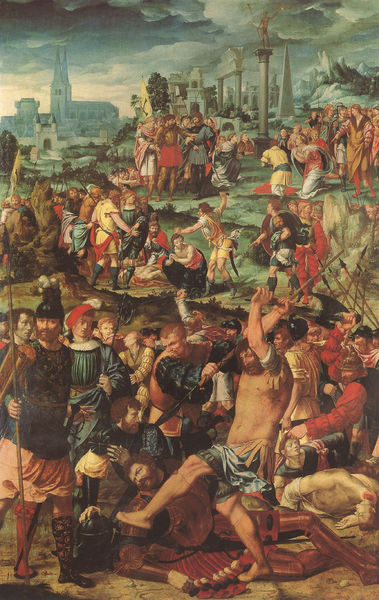
Titel: Hochaltar des Doms zu Xanten
Künstler: Henrick van Holt
Standort: Xanten, Dom St. Viktor (EU - D - NRW)
Schlagwörter: gemälde, himmel, kampf, wasser, wolken, menschen, stadt, bunt, männer, säule, haus, rot, häuser, kirche, turm, markt, krieg, schlacht, lanze, tor, türme, jahrmarkt, stadttor, mittelalter, obelisk, lanzen, speer, nürnberg, bosch, lkampf, schlcacht, kreigsgott